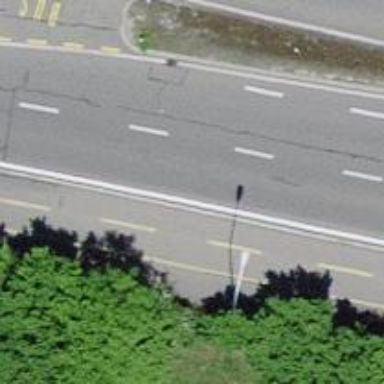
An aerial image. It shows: Secondary road with asphalt surface.